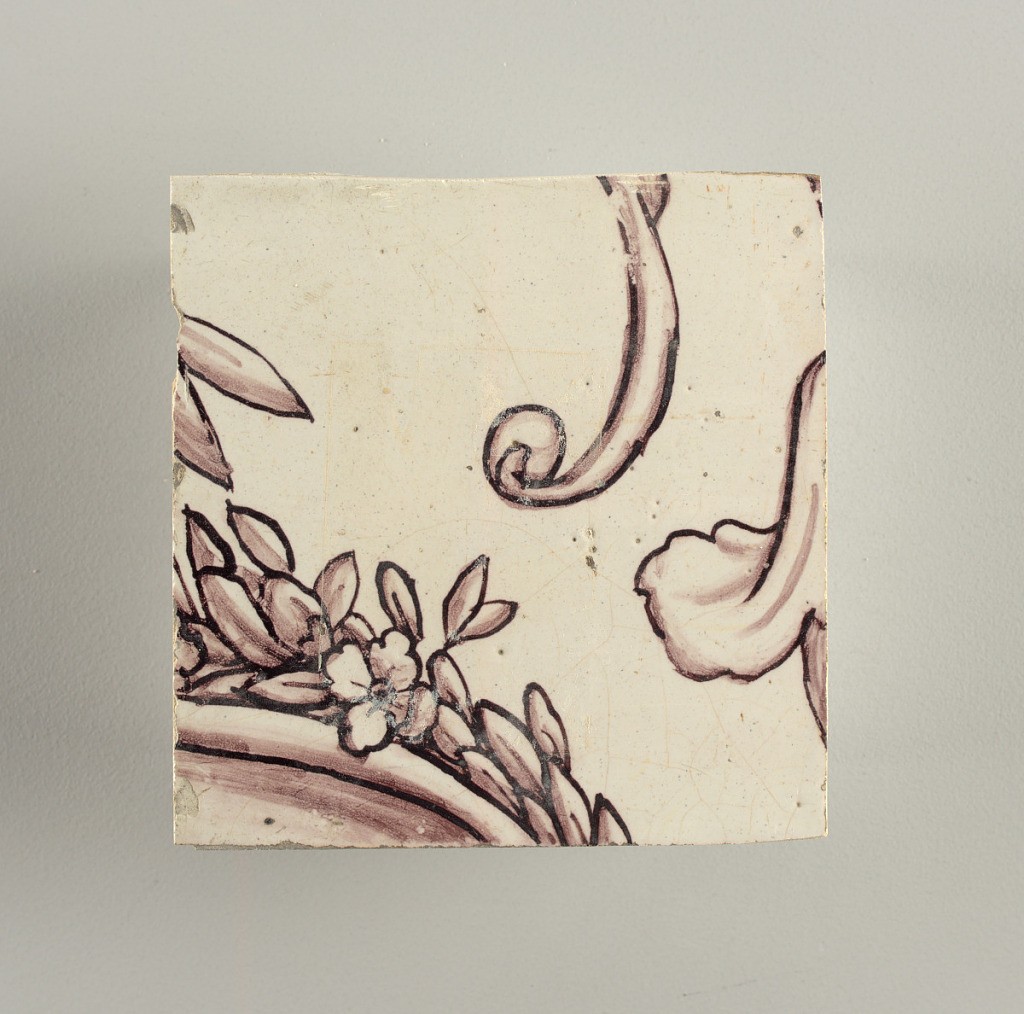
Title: Wall facing
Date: ca. 1725
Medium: tin-glazed earthenware, underglaze
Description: Running design for a frieze or a dado, composed of scrolls of foliage and strapwork, and four repeating motifs--a seated woman in a small upright oval medallion, a putto seated on a rocailled base, and strapwork in axial pattern.  The various panels, A to F, show various repeats of the same design, all being five tiles high and a varying number of tiles wide.